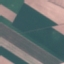
Land use / land cover: AnnualCrop